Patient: sex F, age 27
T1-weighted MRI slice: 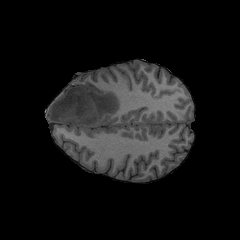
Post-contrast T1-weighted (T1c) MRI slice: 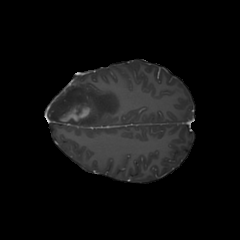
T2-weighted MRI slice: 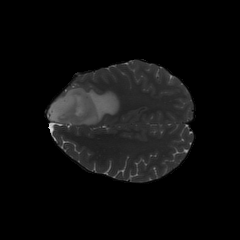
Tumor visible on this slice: yes
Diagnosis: Astrocytoma, IDH-mutant
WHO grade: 4